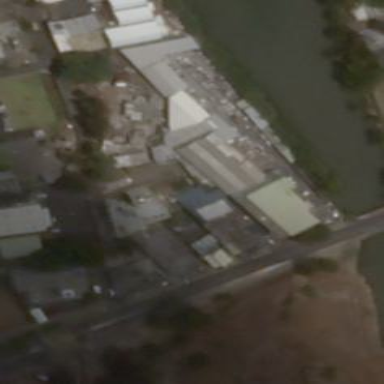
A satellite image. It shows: Industrial building.